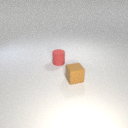
small brown rubber cube in front of small red rubber cylinder